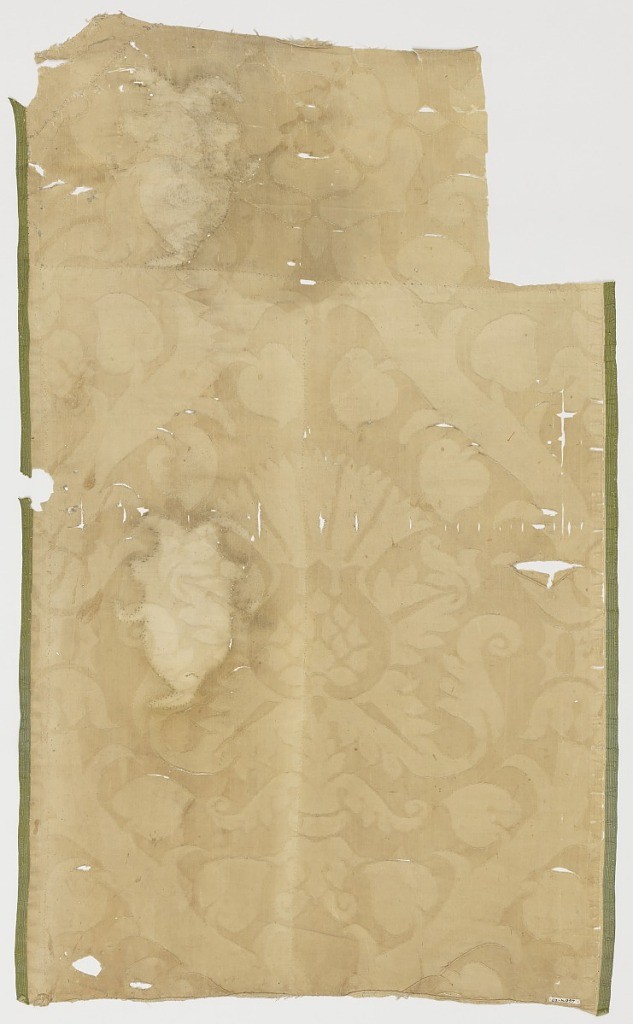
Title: Fragment
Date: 16th–17th century
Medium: Medium; silk Technique: 4&1 satin damask
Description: Large scale pattern with heart-shaped leaves and Tudor rose in ivory